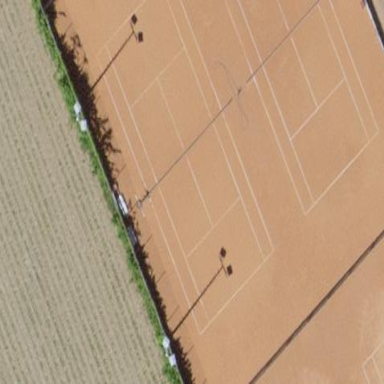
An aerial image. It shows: Tennis court on the leisure land pitch.